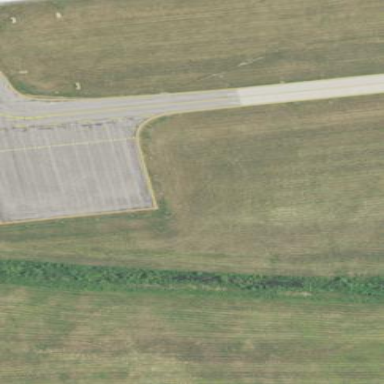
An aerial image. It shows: Apron at the airport.